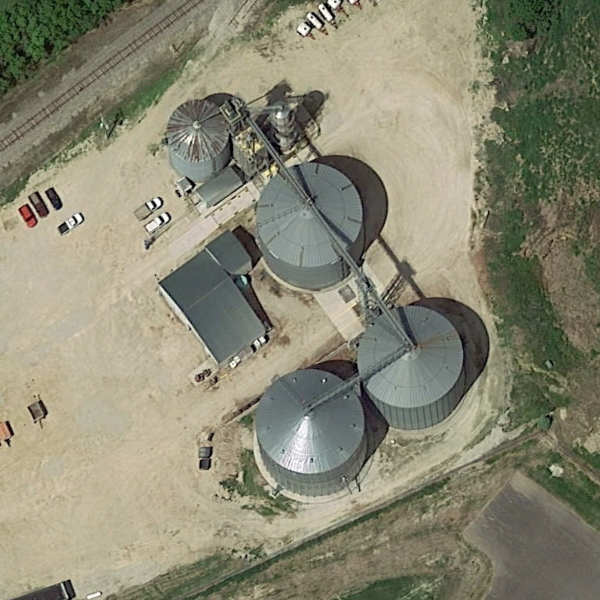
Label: StorageTanks